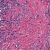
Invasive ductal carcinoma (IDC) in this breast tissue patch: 1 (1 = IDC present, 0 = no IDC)